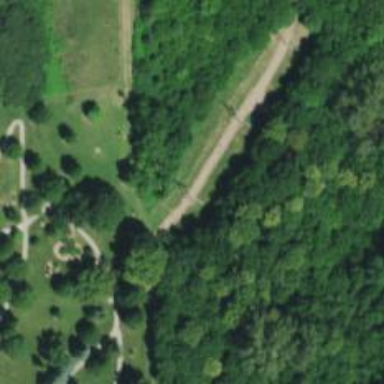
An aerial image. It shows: Natural path.